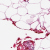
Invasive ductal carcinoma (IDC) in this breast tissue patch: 0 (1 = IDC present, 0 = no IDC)